Question: I was wondering if anyone knows where the accessibility view in Xcode 4.3 is?

This is what I see in my IB; no tab for accessibility.
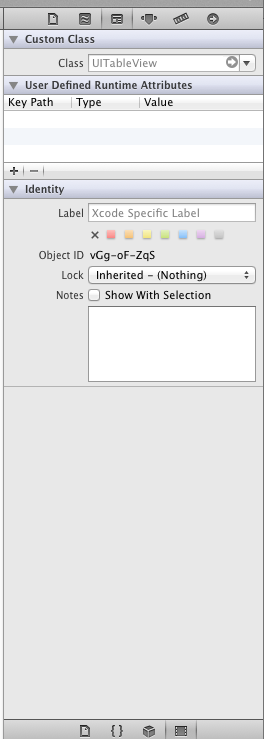
Answer: EDIT:
'UITableView' doesn't have an accessibility drop down because the items it (the cell, or actually the label and the buttons and whatever else you put into a custom table view cell) will be the accessibility items the user is looking for.
Original answer:
The accessibility label is available on many various 'UIView' subclassed objects (such as controls like buttons).
If you're looking at the detail for any object in XCode 4's XIB / Interface Builder editor, you'll see a drop down field that looks like the below: